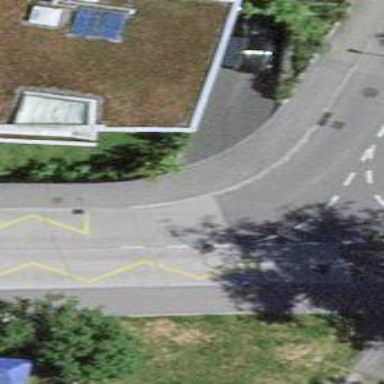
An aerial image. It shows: Bus stop with stop position for public transport.